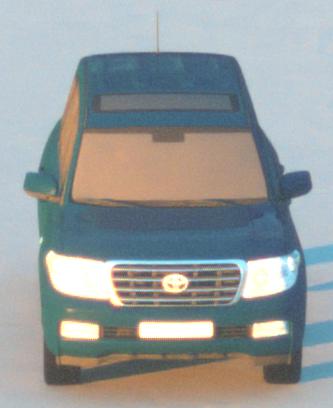
Make: Toyota
Model: Land Cruiser V8 4.7
Detailed model: Land Cruiser V8 (J20)
Model produced from: 2008/03
Model produced until: 2009/11
Doors: 5
Color: blue
Road condition: dry road
Daytime: sunrise or sunset
Contrast: medium contrast